Field crop: maize
Growth stage: 2
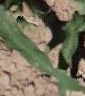
Species: maize